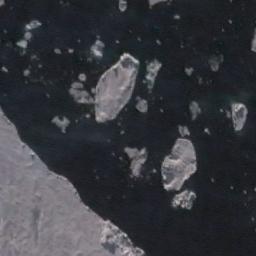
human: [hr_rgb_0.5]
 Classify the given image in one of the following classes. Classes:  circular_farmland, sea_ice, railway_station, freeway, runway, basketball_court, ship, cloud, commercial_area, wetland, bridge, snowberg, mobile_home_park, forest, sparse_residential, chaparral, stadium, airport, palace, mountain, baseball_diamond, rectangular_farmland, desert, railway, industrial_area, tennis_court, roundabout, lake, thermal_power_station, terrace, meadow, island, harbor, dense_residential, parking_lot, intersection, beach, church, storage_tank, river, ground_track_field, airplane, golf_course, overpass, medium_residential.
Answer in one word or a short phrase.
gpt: sea_ice